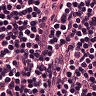
Metastatic tissue present: no